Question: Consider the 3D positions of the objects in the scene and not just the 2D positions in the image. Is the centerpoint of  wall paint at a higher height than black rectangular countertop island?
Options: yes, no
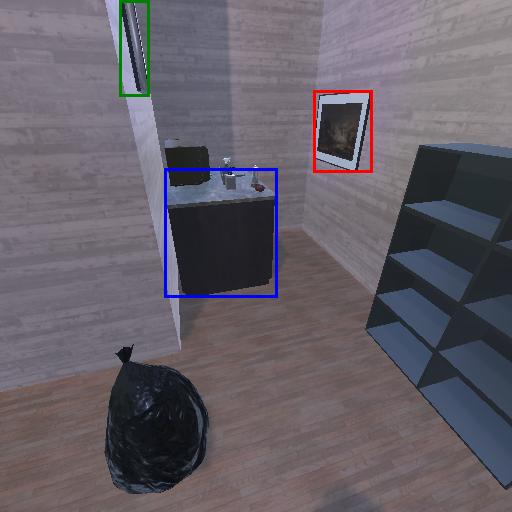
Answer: yes